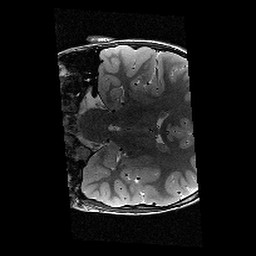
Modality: T2w
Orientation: coronal
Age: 9
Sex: male
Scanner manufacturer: siemens
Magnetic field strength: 3 T
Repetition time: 9.23 s
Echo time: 0.067 s